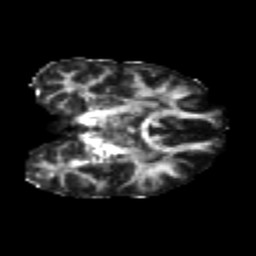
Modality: FA
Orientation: coronal
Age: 26
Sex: female
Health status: healthy
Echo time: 0.074 s